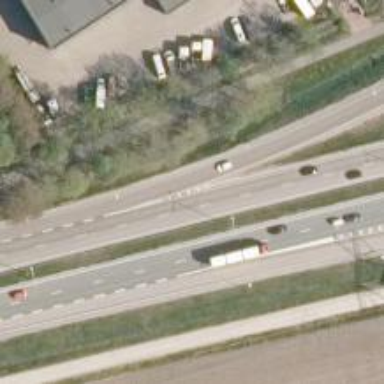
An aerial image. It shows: Trunk link highway with asphalt surface.